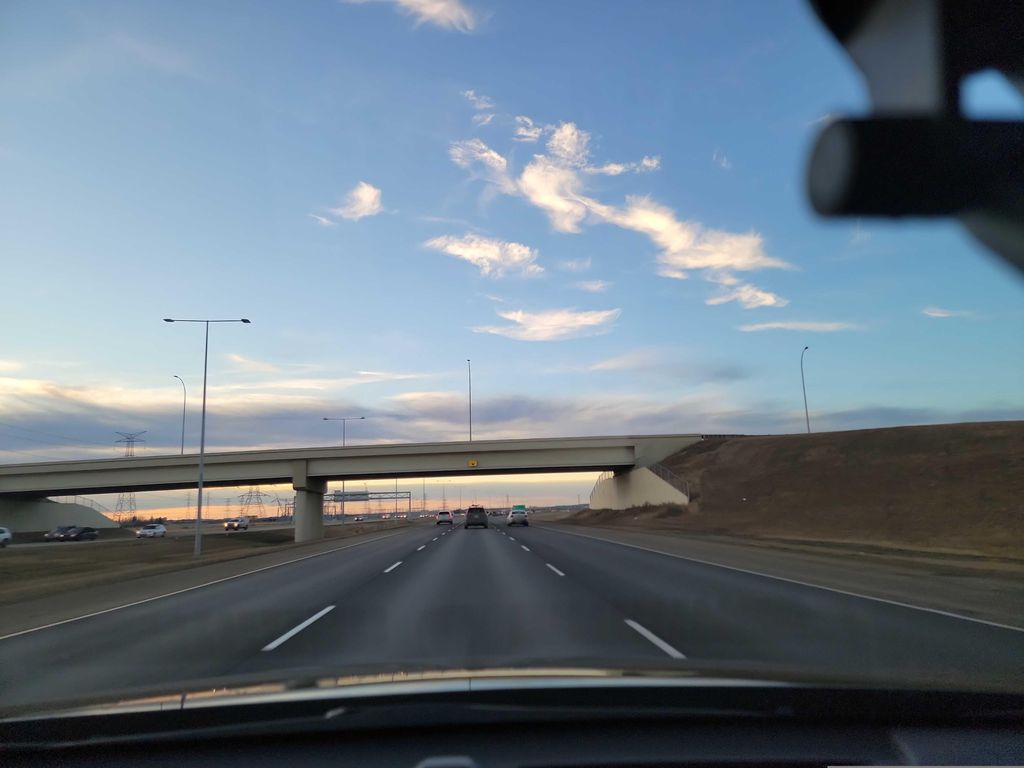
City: edmonton